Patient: sex F, age 72
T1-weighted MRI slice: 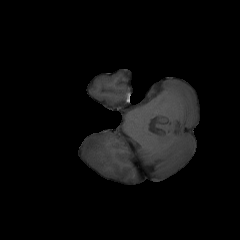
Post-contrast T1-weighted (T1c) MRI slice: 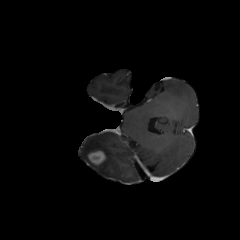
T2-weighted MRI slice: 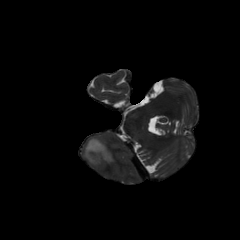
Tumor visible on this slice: yes
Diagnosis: Glioblastoma, IDH-wildtype
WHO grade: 4